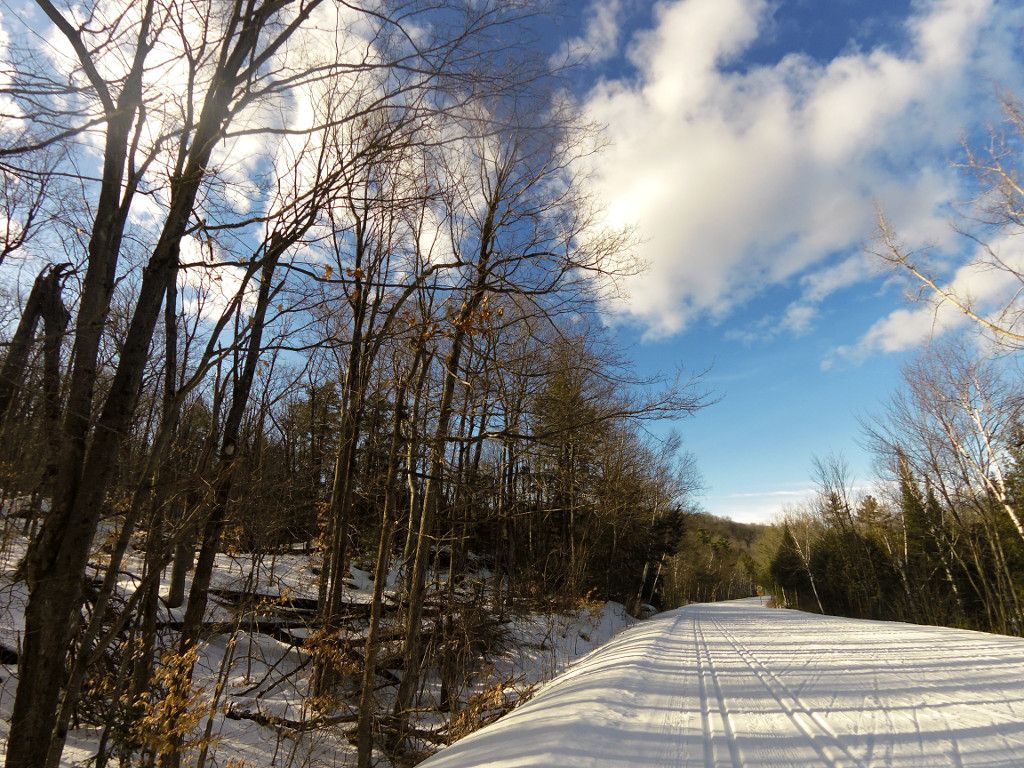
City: ottawa-gatineau